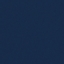
Label: SeaLake